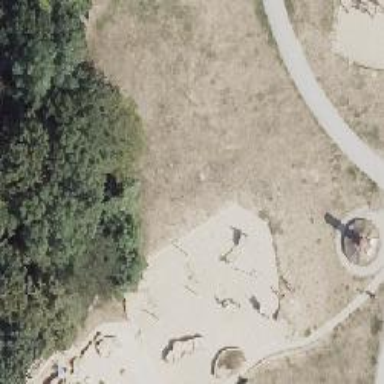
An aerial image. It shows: Playground with various play structures.